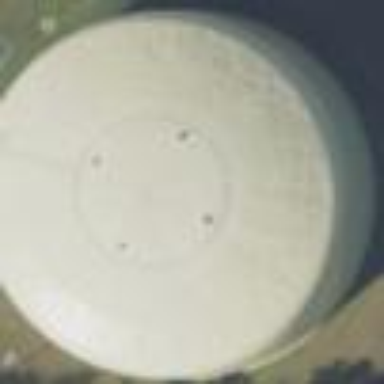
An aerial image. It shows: Storage tank with man-made structure.